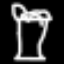
Label: palm tree